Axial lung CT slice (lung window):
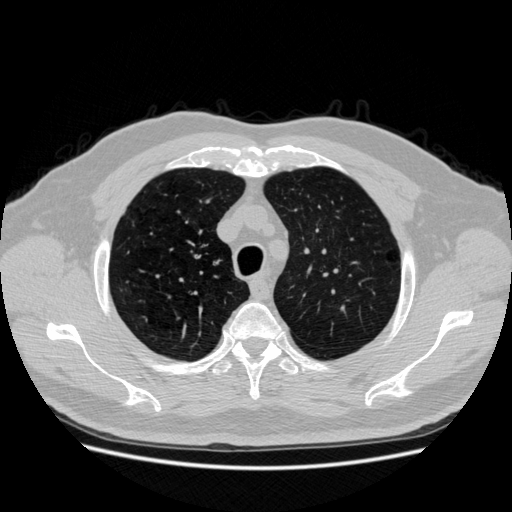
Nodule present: no